Interaction volume radius: 5 \u00c5
Interaction volume height: 20 \u00c5
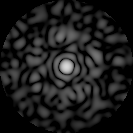
Disorder parameter: 0.8537